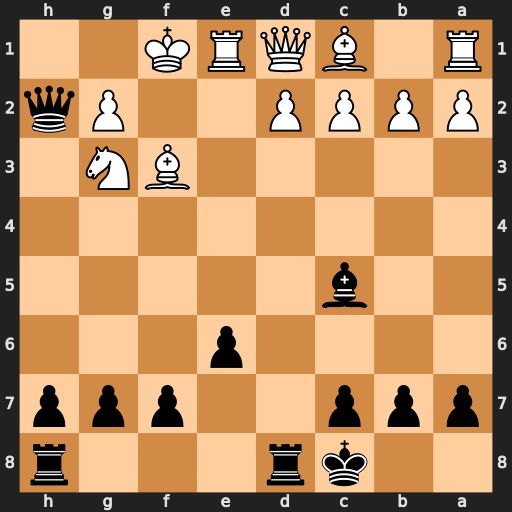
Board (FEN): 2kr3r/ppp2ppp/4p3/2b5/8/5BN1/PPPP2Pq/R1BQRK2
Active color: b
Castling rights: -
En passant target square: -
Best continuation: Qg1+ Ke2 Qf2#